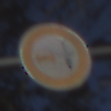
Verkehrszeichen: VerbotUeberholenEinspurigeFahrzeuge
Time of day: MorningAfternoon
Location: Outdoor (Nature)
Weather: Clear
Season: Winter
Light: Natural